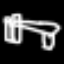
Label: bed